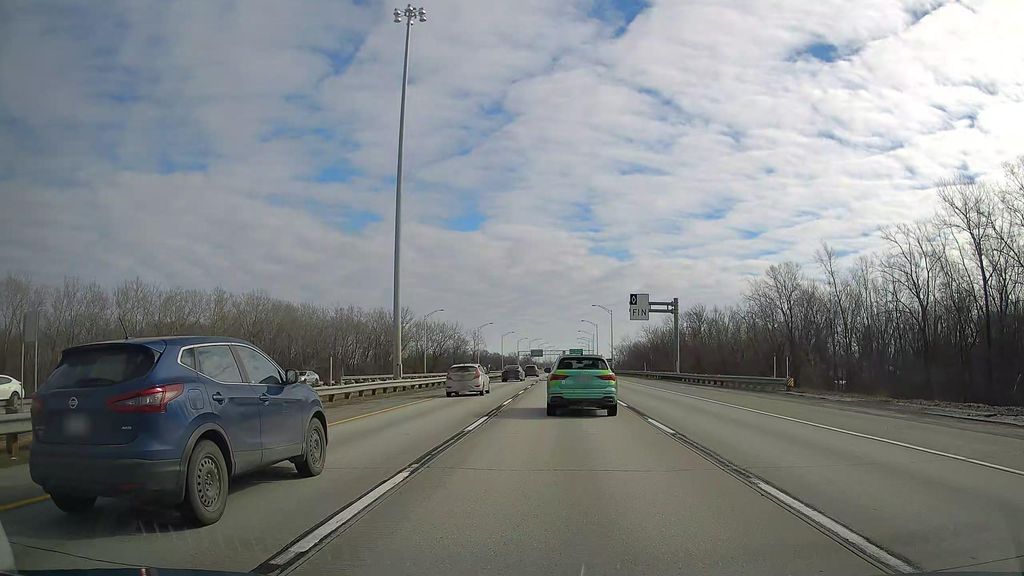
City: montreal